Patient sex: F
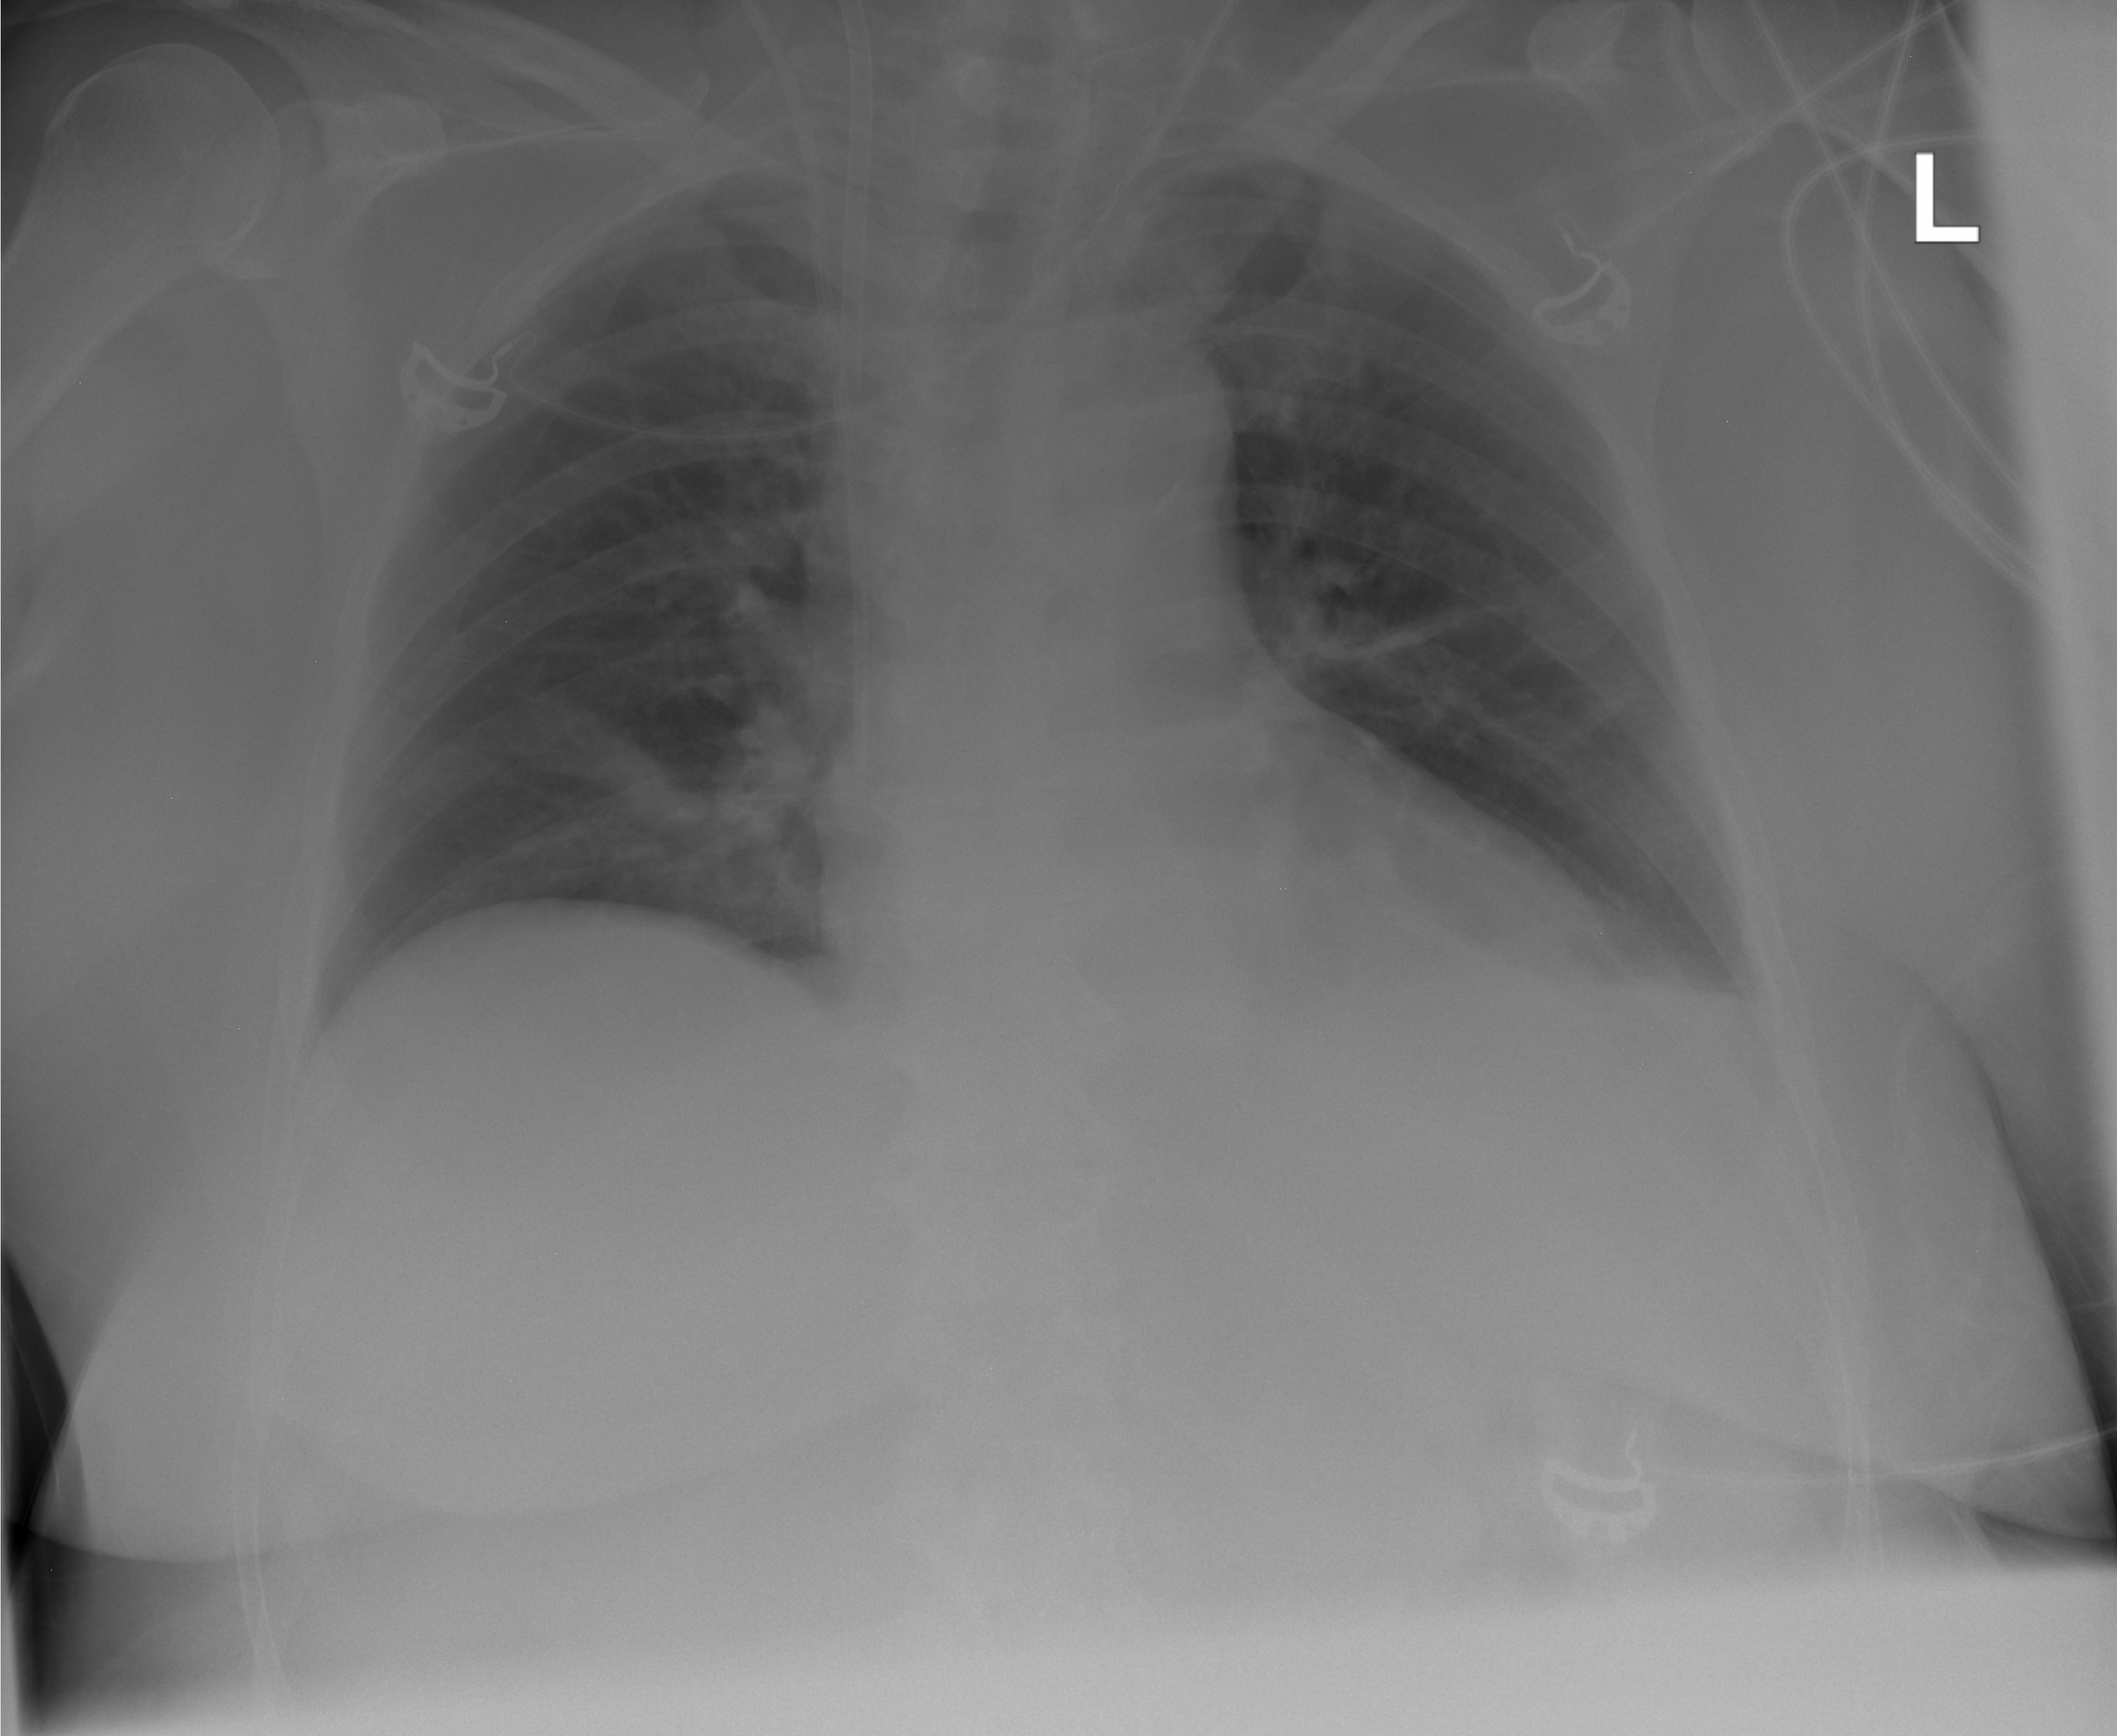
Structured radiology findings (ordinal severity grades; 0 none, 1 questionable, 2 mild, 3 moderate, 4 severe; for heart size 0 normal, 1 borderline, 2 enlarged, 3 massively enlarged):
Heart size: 2
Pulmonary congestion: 0
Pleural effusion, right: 0
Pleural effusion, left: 2
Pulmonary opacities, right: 0
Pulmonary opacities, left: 0
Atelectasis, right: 2
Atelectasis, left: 3